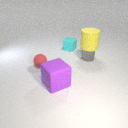
small gray metal cylinder in front of small cyan rubber cube